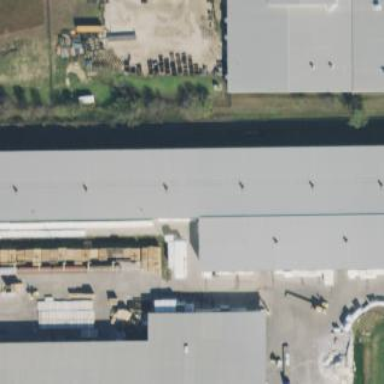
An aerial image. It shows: Industrial building.